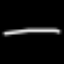
Label: line